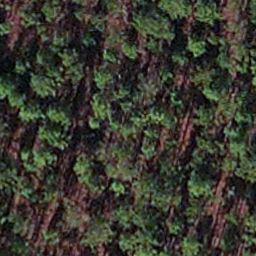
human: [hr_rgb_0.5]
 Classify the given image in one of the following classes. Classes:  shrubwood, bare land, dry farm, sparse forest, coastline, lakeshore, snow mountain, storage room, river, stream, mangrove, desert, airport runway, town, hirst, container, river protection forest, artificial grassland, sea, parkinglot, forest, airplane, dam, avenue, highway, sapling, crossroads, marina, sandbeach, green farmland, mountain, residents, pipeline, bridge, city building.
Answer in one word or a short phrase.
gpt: sapling